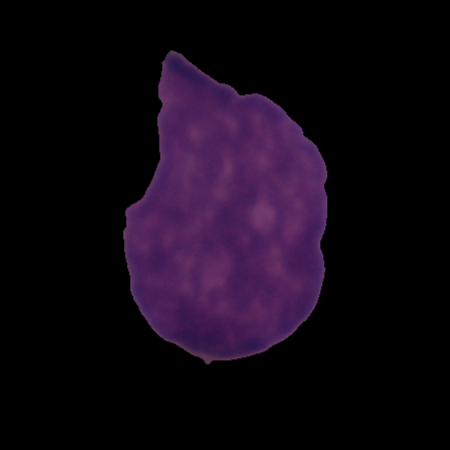
Label: cancer